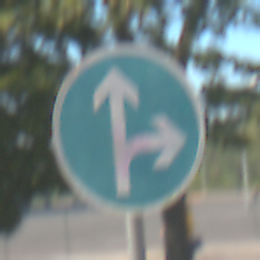
Verkehrszeichen: VorgeschriebeneFahrtrichtungGeradeausOderRechts
Umgebung: Outdoor, Urban
Tageszeit: MorningAfternoon
Wetter: Clear
Licht: Natural
Jahreszeit: NotSpecified
Kontrast: HighContrast